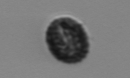
Label: Pseudochattonella_farcimen